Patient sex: M
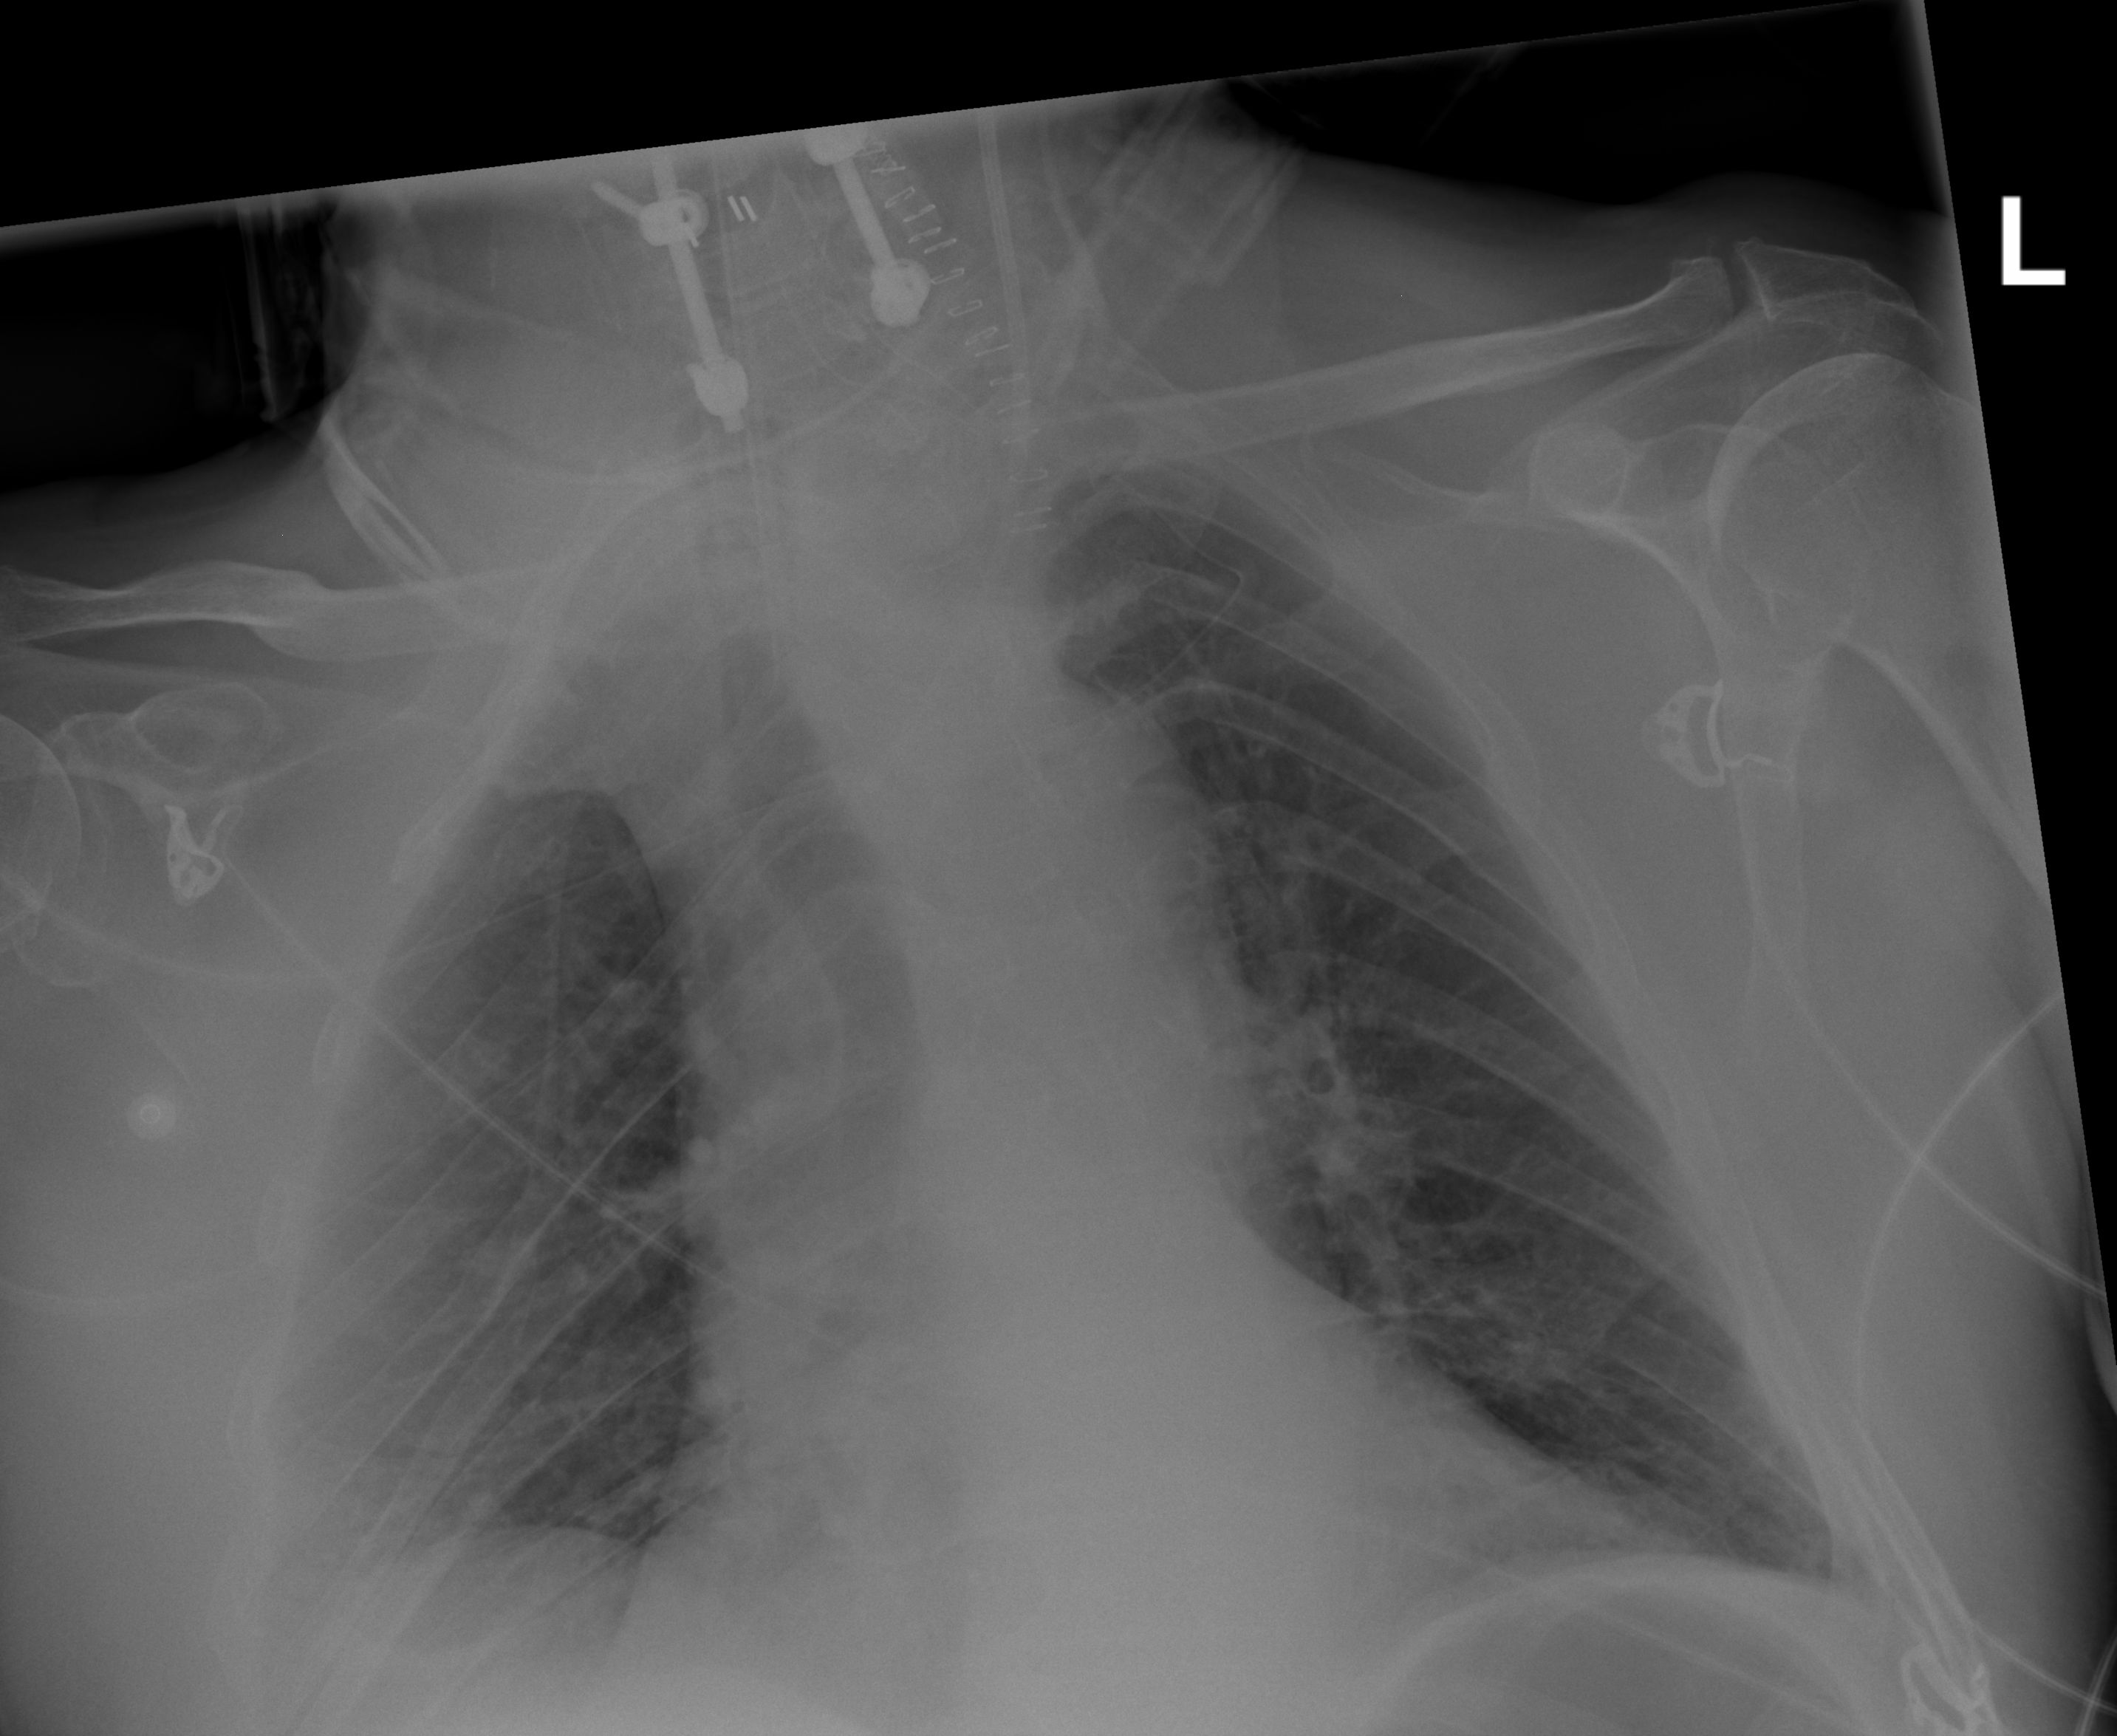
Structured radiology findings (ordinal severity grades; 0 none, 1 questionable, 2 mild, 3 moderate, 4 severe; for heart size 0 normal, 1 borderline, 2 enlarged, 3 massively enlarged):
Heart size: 1
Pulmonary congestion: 0
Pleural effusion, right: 0
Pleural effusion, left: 0
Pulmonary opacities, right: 0
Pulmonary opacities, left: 0
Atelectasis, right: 2
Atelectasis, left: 0